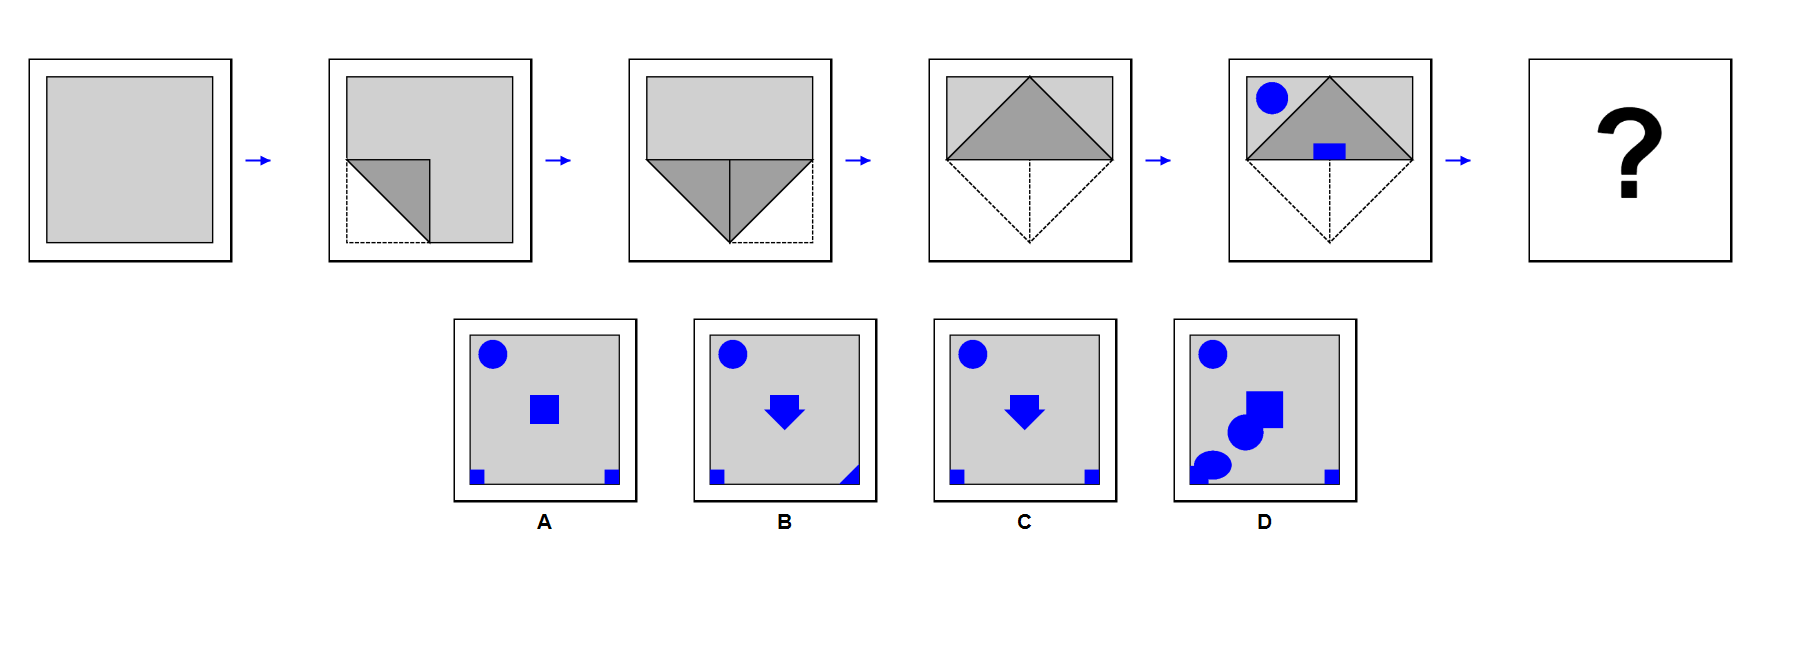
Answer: A